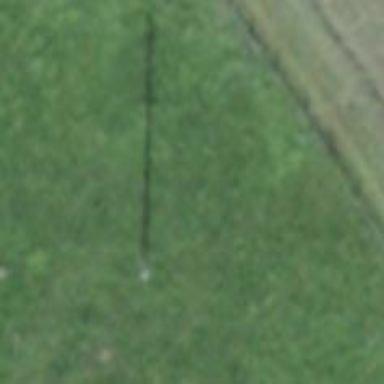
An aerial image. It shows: Utility pole in the area.